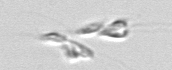
Label: Dinobryon